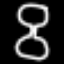
Label: hourglass